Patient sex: F
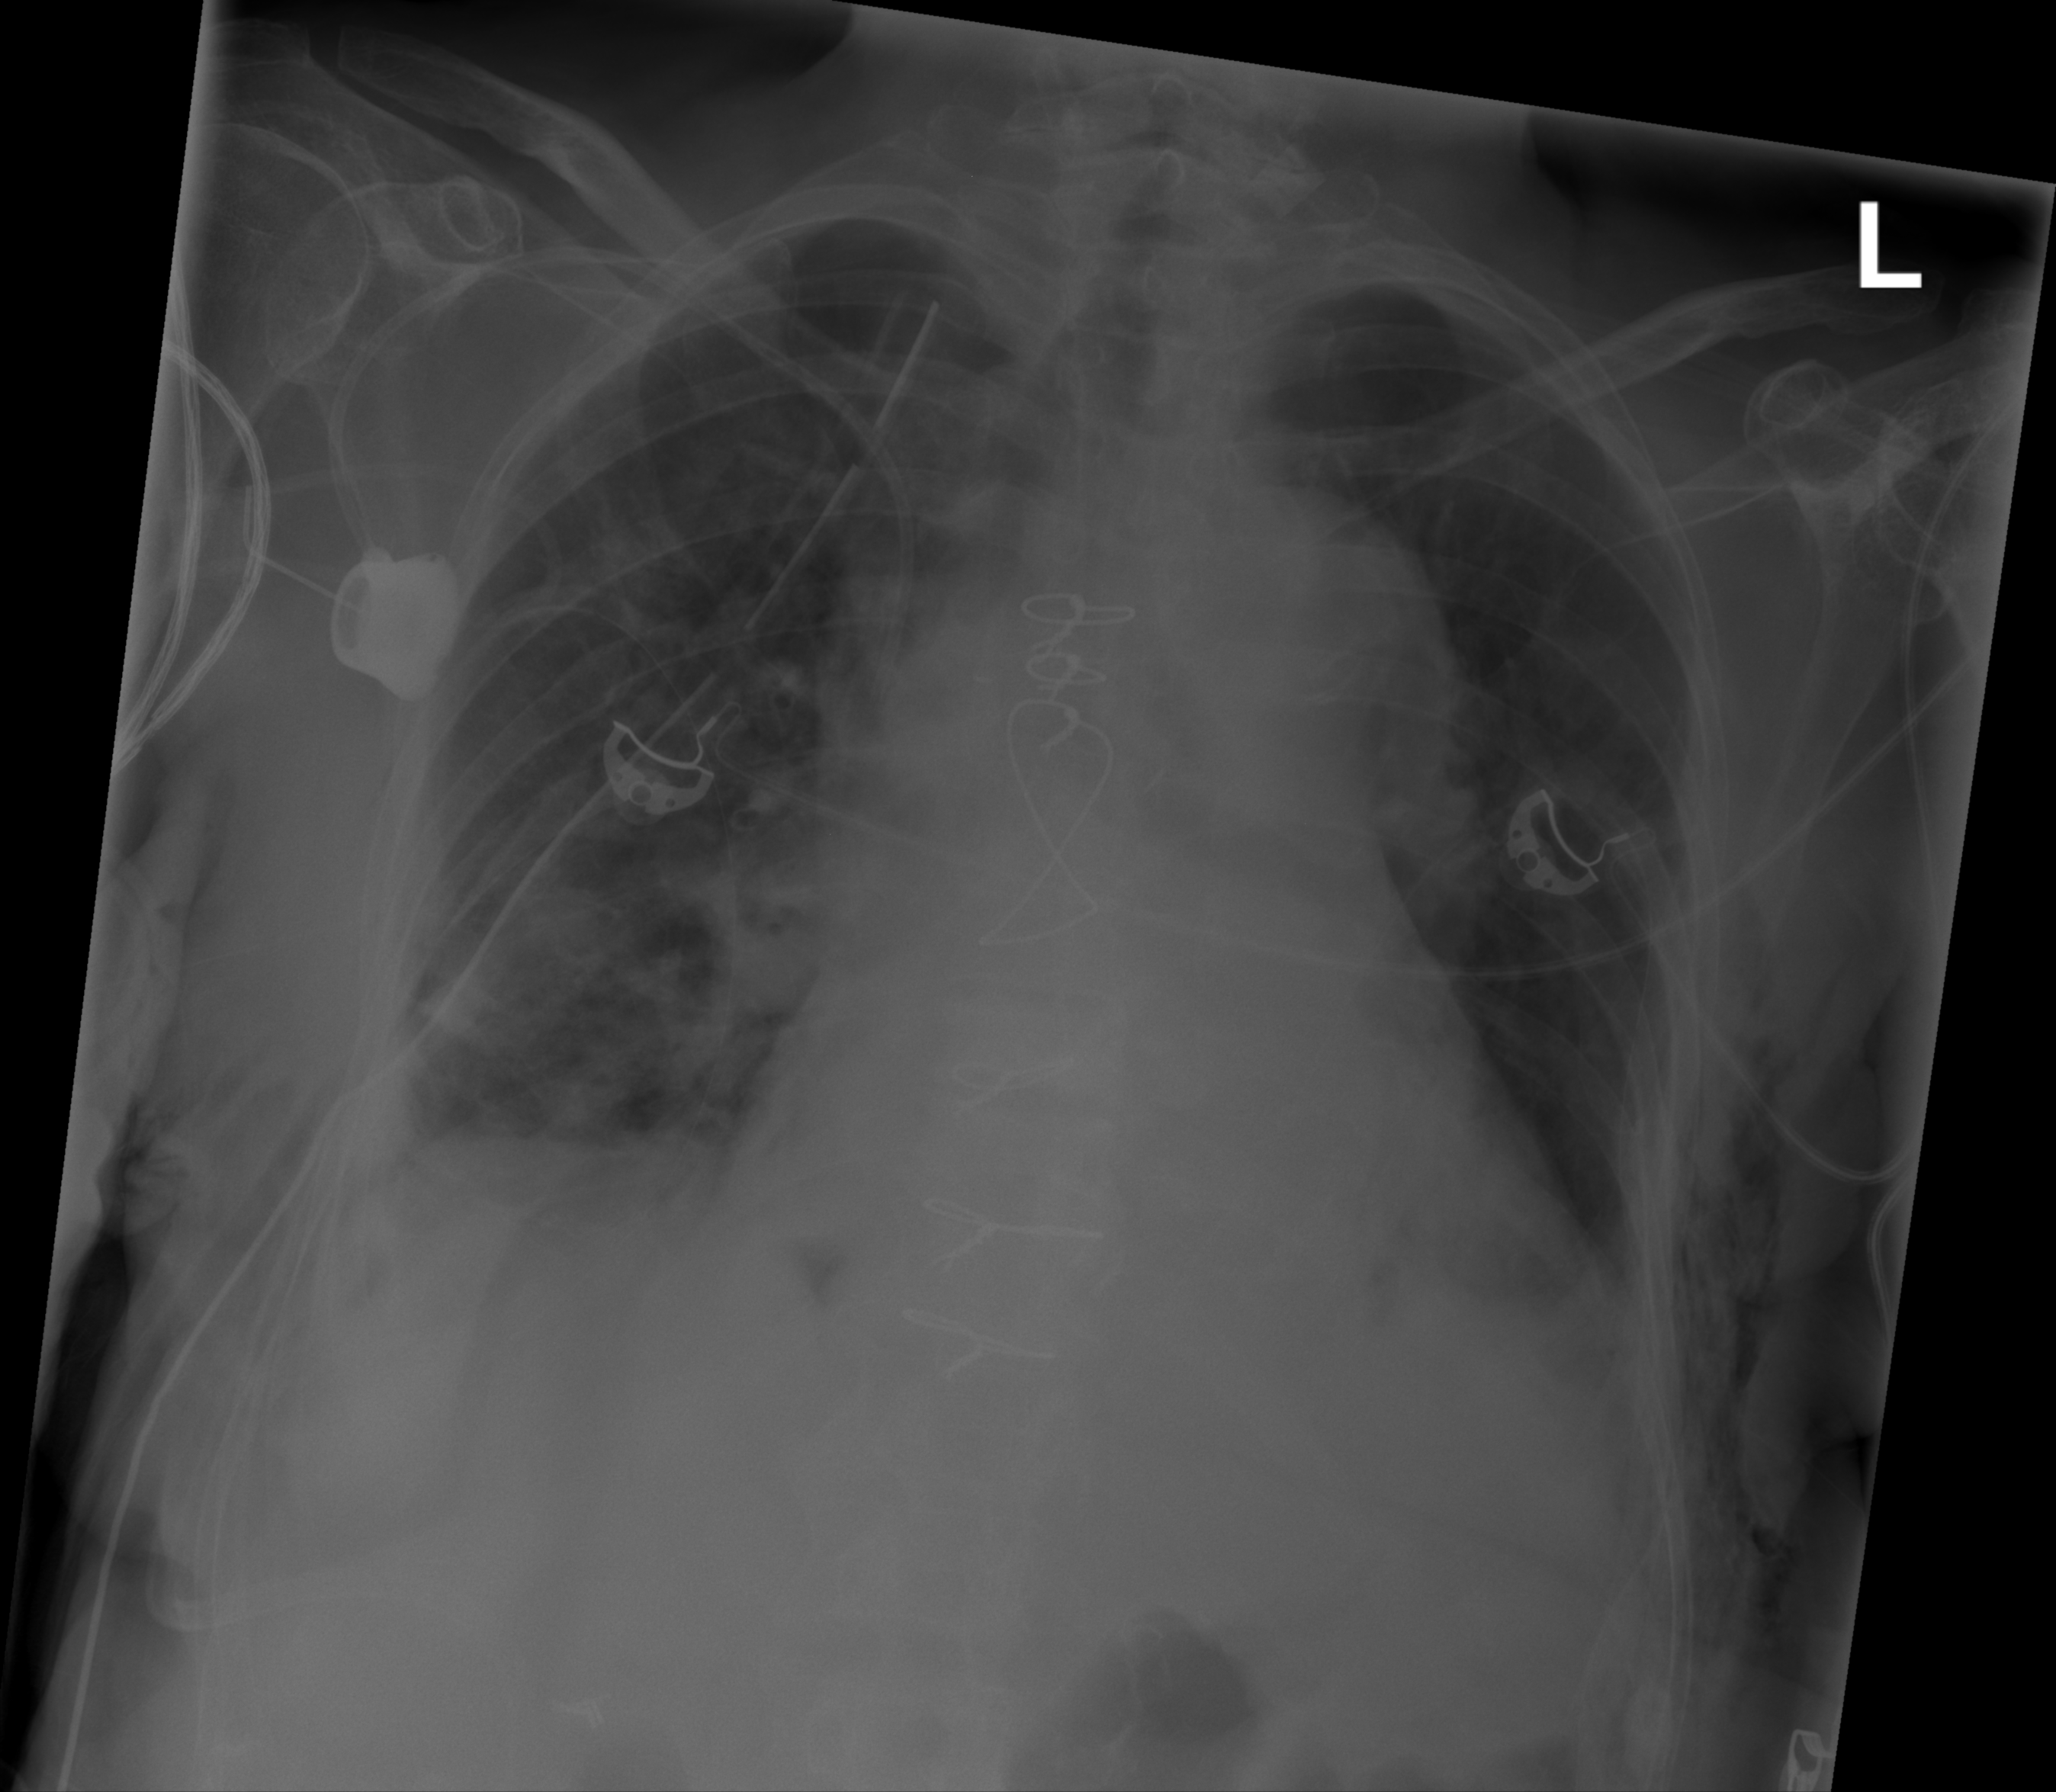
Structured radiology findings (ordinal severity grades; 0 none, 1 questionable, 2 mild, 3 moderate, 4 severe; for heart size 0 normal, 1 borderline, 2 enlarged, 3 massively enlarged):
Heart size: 2
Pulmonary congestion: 0
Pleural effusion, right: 0
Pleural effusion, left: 0
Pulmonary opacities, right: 2
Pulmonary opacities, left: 0
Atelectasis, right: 2
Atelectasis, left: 0